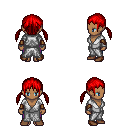
a pixel art fantasy rpg character, female body template, human, dark skin, white robe, magenta pants, red twin-tailed hairstyle, leather bracers, brown shoes, four views (front, back, left, right), 2x2 character sprite sheet, small pixel art, hard edges, no anti-aliasing